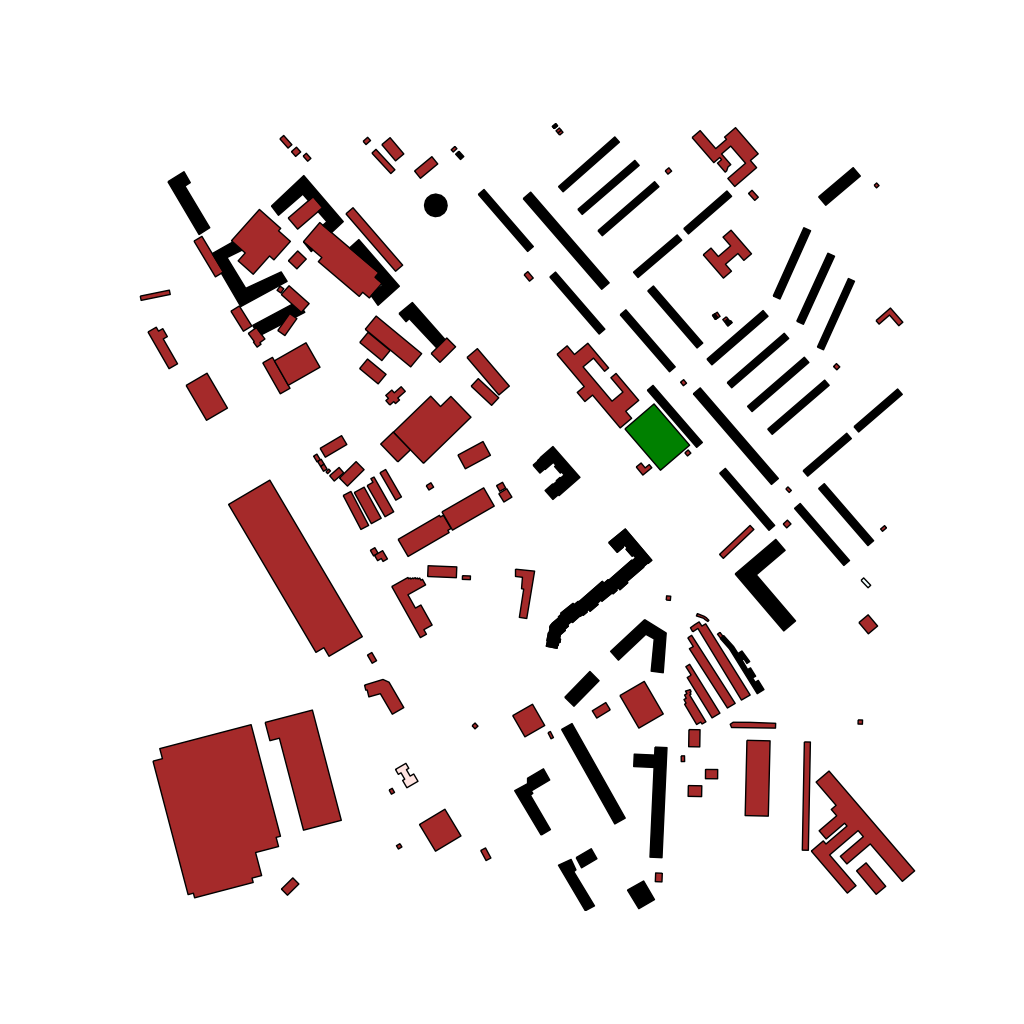
Tags: overhead vector_map, business, industrial, recreation, residential, special, modern, soviet, high_rise, individual_rise, low_rise, medium_rise, density_2, Building, Facility, Gas, Grocery, Park, 1.0 km²